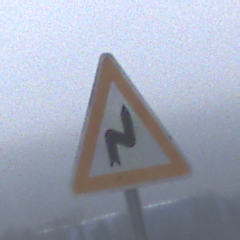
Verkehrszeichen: DoppelkurveRechts
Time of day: MorningAfternoon
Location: Outdoor (Suburban)
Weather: Overcast
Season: NotSpecified
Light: Natural